Interaction volume radius: 5 \u00c5
Interaction volume height: 30 \u00c5
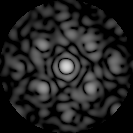
Disorder parameter: 0.6339